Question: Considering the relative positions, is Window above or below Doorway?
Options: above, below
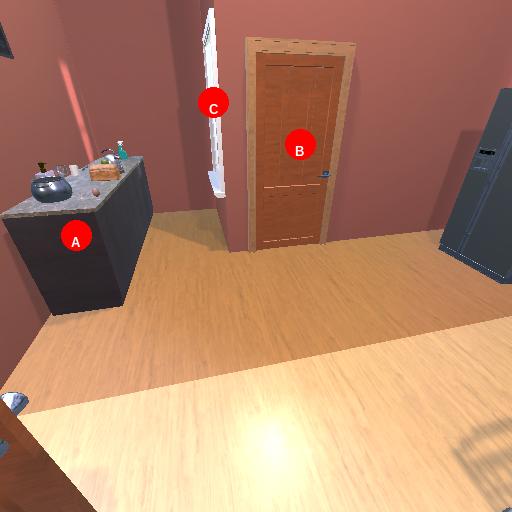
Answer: above